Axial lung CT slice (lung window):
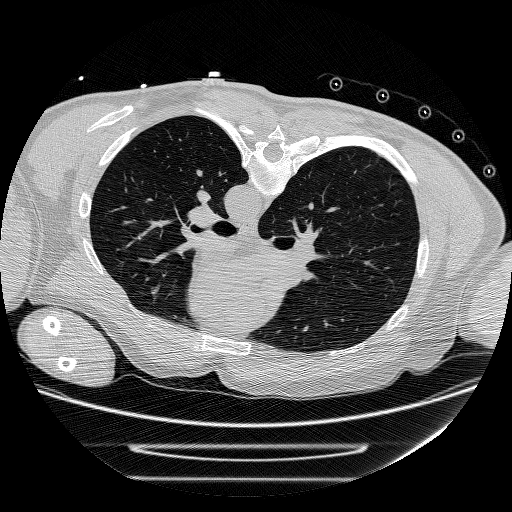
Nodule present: no